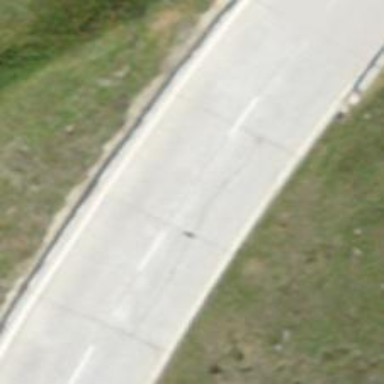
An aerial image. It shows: Asphalt road classified as primary highway.